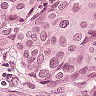
Metastatic tissue present: yes